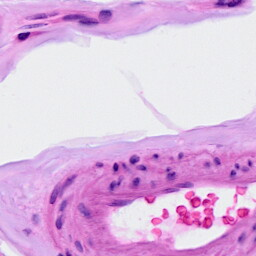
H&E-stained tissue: Ovarian